Chest X-ray. View position: PA
Patient age: 16
Patient sex: M
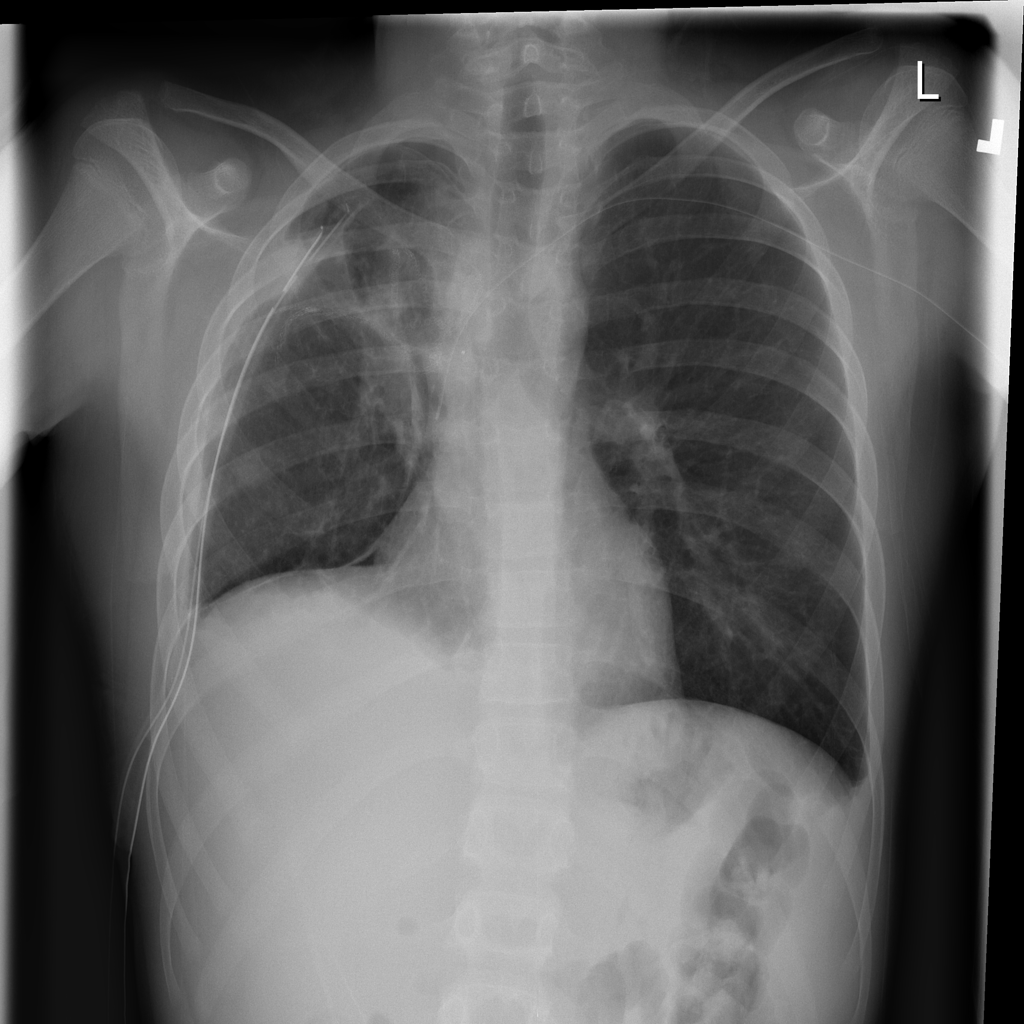
Finding: Pneumothorax